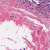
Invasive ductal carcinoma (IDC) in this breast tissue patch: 0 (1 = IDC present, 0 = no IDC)